Interaction volume radius: 5 \u00c5
Interaction volume height: 25 \u00c5
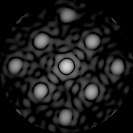
Disorder parameter: 0.1411